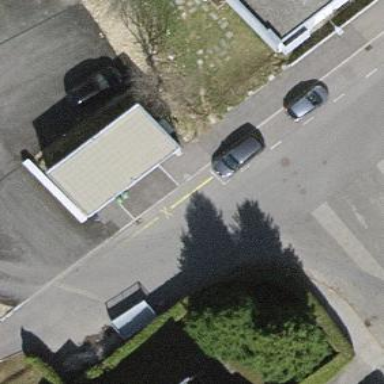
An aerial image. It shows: Service building housing minor distribution substation.